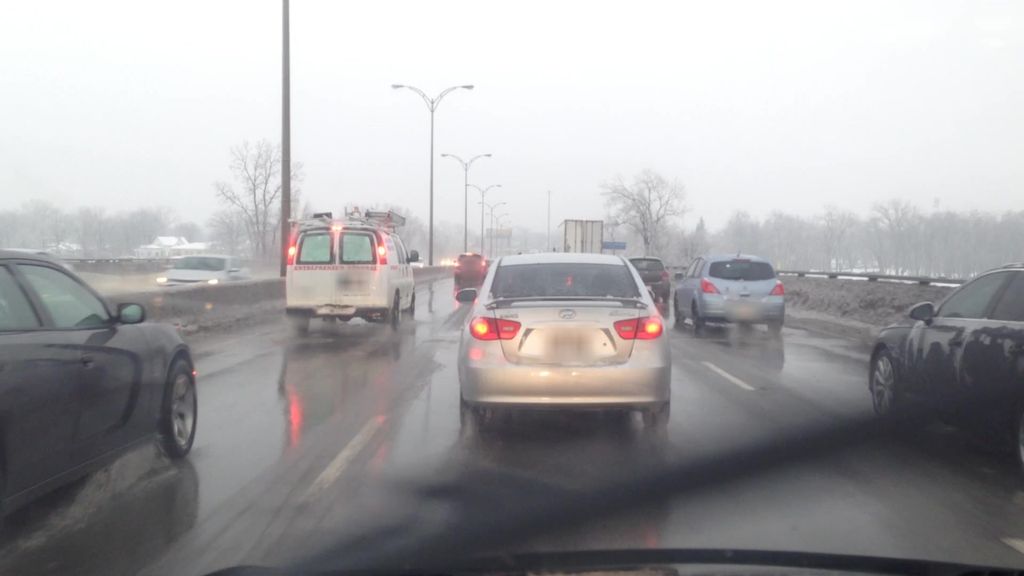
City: montreal